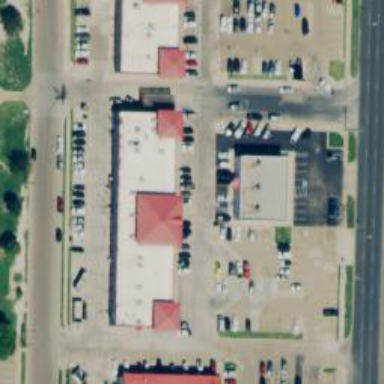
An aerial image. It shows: Parking space.